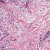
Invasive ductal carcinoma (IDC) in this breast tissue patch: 1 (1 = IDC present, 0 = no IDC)